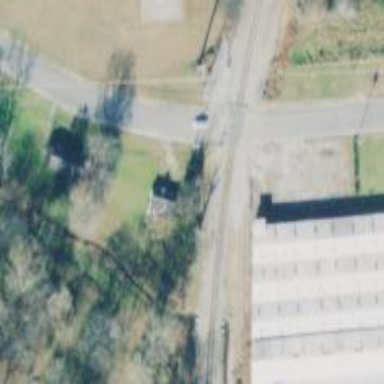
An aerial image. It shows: Level crossing on the railway with lights.